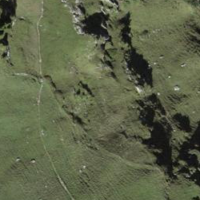
EUNIS habitat code: 23
Species observed at this site:
Geum montanum